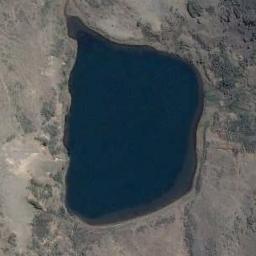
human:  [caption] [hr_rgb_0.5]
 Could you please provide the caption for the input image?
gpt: The two lakes are not the same color .

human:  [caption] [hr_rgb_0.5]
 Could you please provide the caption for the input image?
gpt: The lake lies in a wasteland and the water is dark blue .

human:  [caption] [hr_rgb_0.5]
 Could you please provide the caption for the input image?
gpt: On the yellow-brown ground, There is a nearly rectangular blue-blue lake with sparse green plants on the ground .

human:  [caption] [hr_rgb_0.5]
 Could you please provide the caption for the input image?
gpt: The ground is rough around the lake .

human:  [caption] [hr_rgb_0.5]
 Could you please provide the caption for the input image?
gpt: It is a blue lake with brown bare land around .